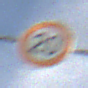
Verkehrszeichen: Geschwindigkeit20
Umgebung: Outdoor, Nature
Tageszeit: MorningAfternoon
Wetter: PartlyCloudy
Licht: Natural
Jahreszeit: NotSpecified
Kontrast: HighContrast